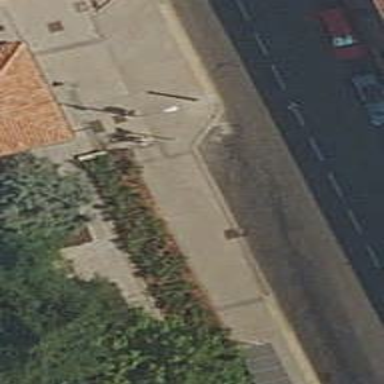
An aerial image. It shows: Bus stop with platform for public transport.